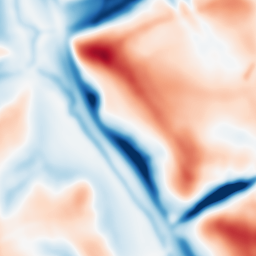
Category: multiscale
Decomposition family: dog
Decomposition parameters: sigma_low: 3
sigma_high: 20
Upsampling method: lanczos
Upsampling parameters: scale: 2
Upsampling scale: 2